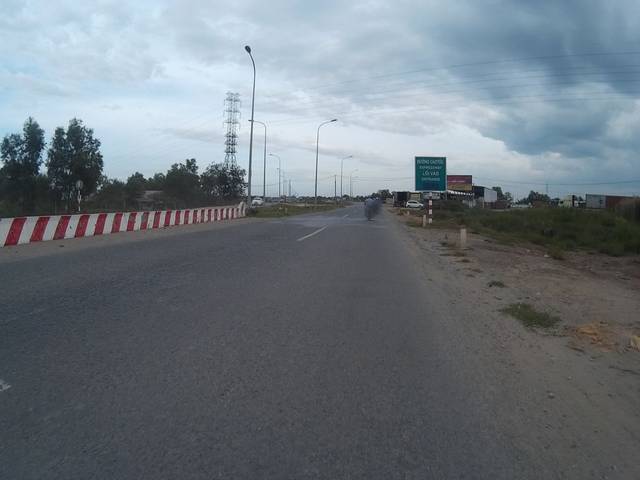
Region: Vietnam
Coordinates: 10.782, 106.787